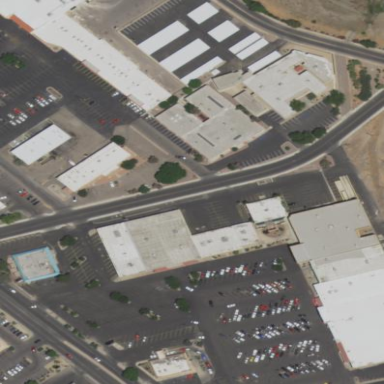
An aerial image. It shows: Retail area.